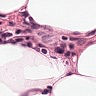
Metastatic tissue present: no